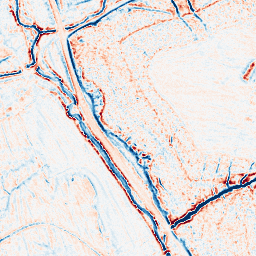
Category: edge_preserving
Decomposition family: bilateral
Decomposition parameters: d: 9
sigma_color: 25
sigma_space: 75
Upsampling method: bspline
Upsampling parameters: scale: 4
Upsampling scale: 4